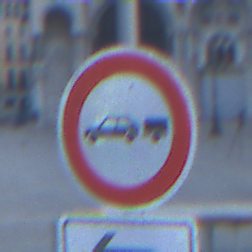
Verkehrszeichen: VerbotPersonenkraftwagenMitAnhaenger
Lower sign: RichtungsangabeDurchPfeile2
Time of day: Dawn
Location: Outdoor (Urban)
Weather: Clear
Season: NotSpecified
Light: Natural